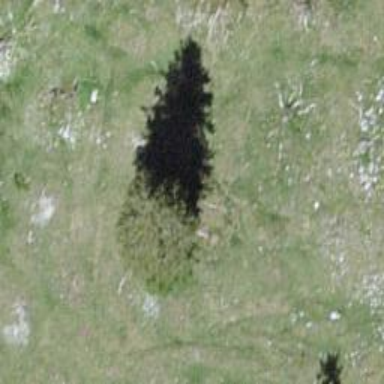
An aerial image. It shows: Needle-leaved tree in natural setting.